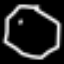
Label: octagon